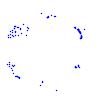
Particle: proton